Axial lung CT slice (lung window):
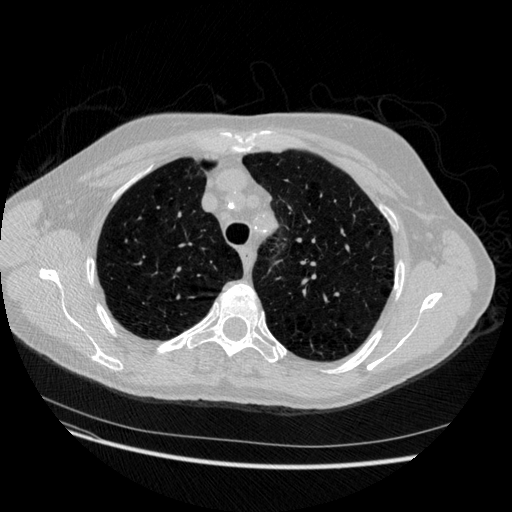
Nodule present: no